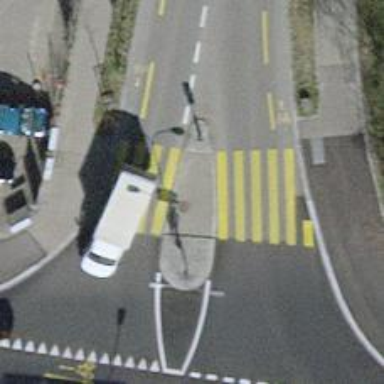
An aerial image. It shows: Uncontrolled zebra crossing with central island.